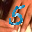
Label: 5